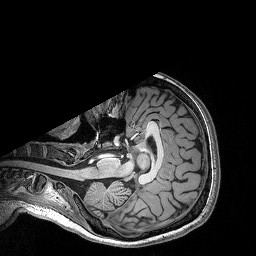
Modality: T1w
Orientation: axial
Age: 30
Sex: female
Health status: healthy
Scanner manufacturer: siemens
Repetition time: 2.53 s
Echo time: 0.00332 s